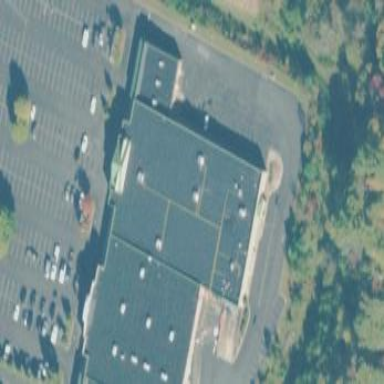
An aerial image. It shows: Retail building.